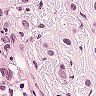
Metastatic tissue present: yes